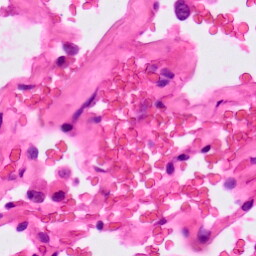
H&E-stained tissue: Lung